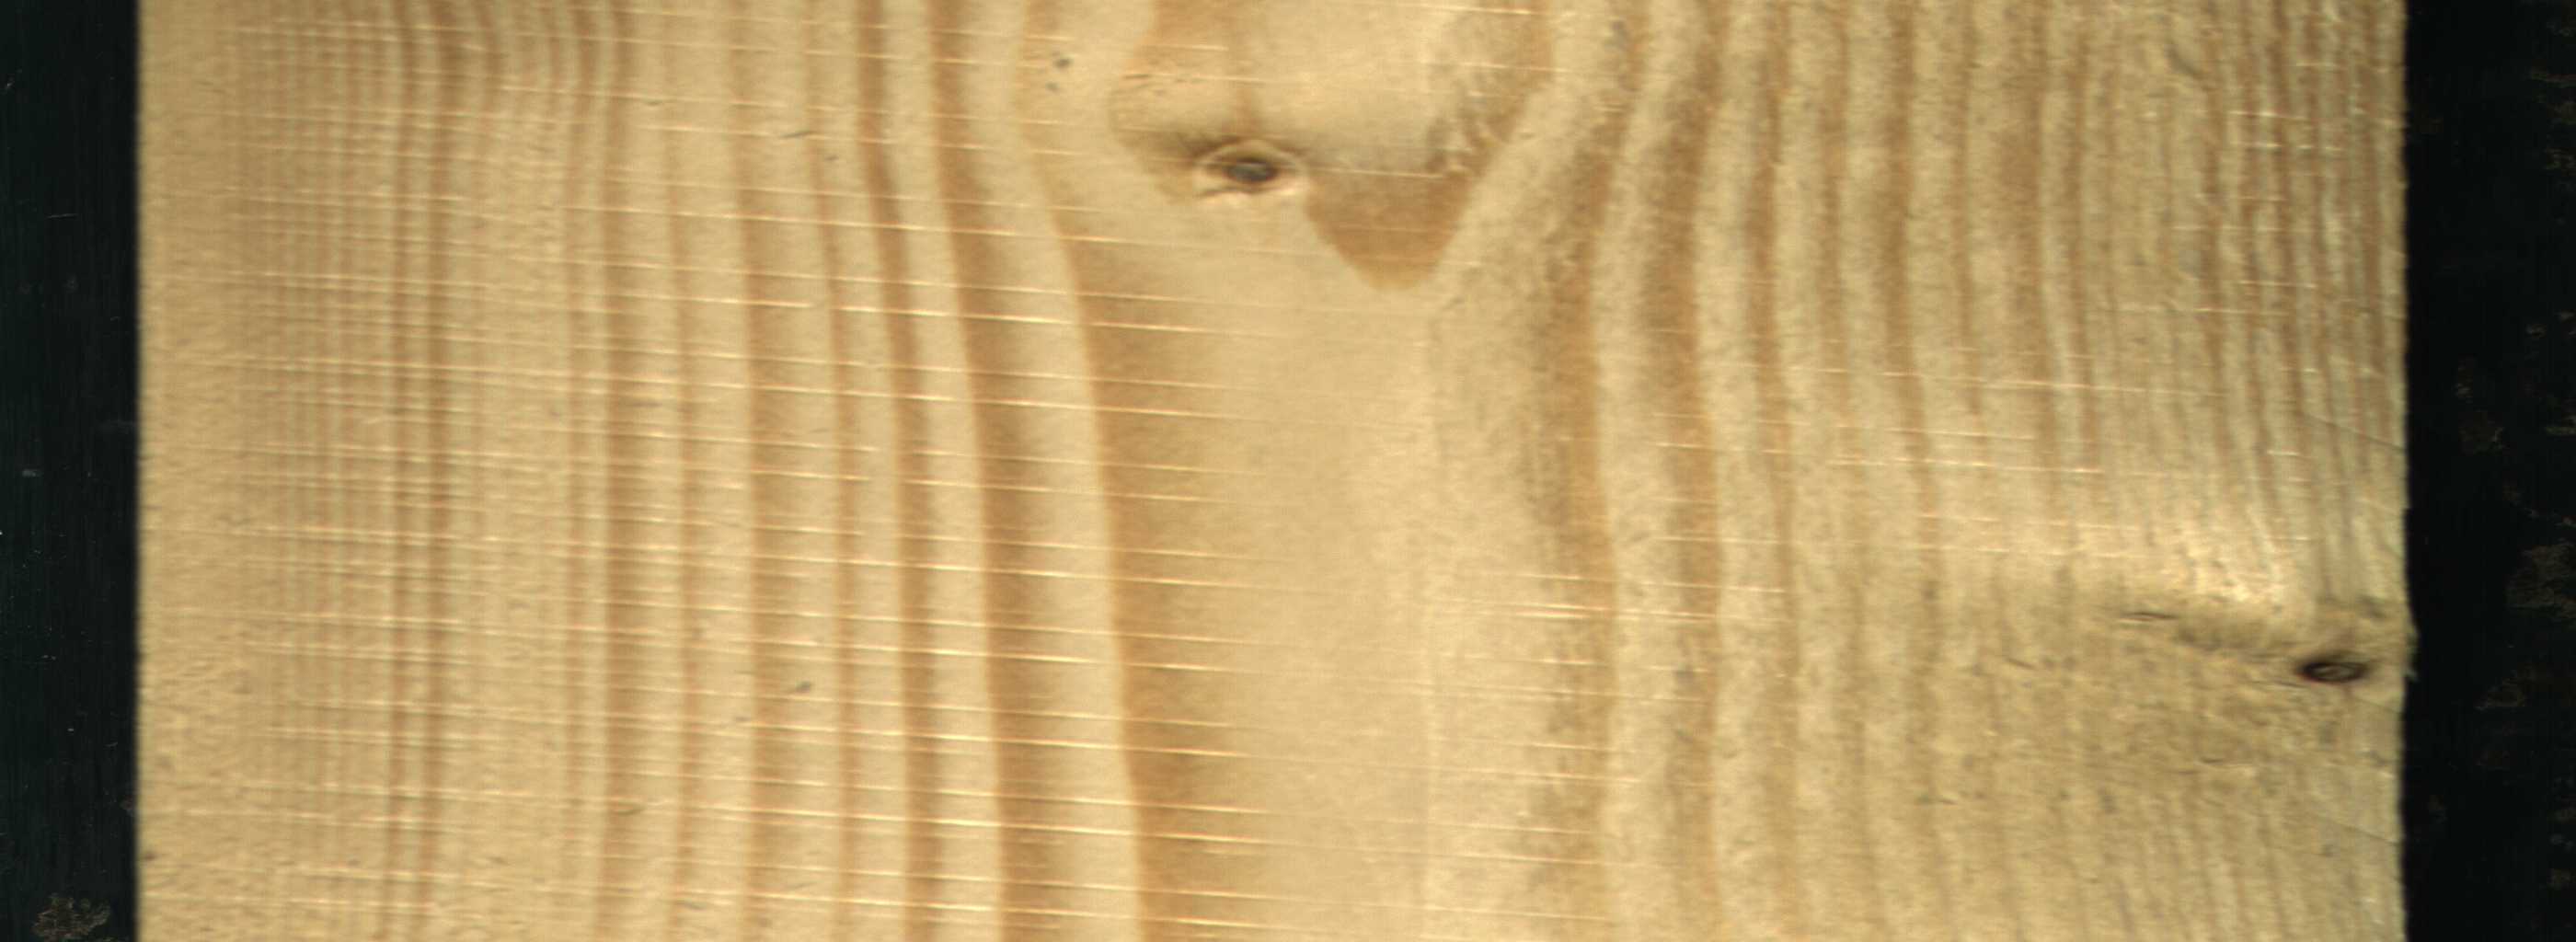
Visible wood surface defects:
Dead_Knot
Live_Knot